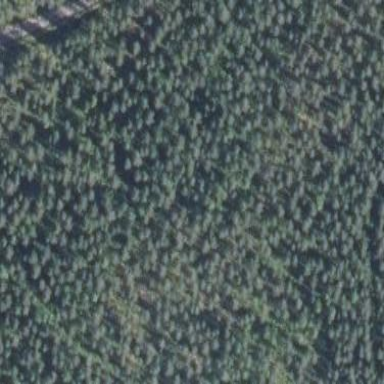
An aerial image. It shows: Woodland consisting mainly of needle-leaved trees.